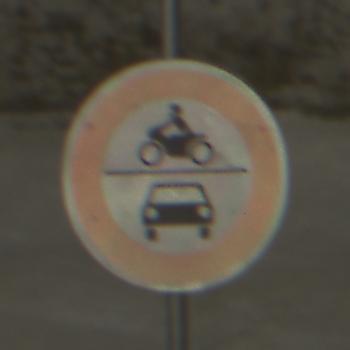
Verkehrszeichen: VerbotKraftfahrzeuge
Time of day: MorningAfternoon
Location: Outdoor (Beach)
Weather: PartlyCloudy
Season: NotSpecified
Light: Natural